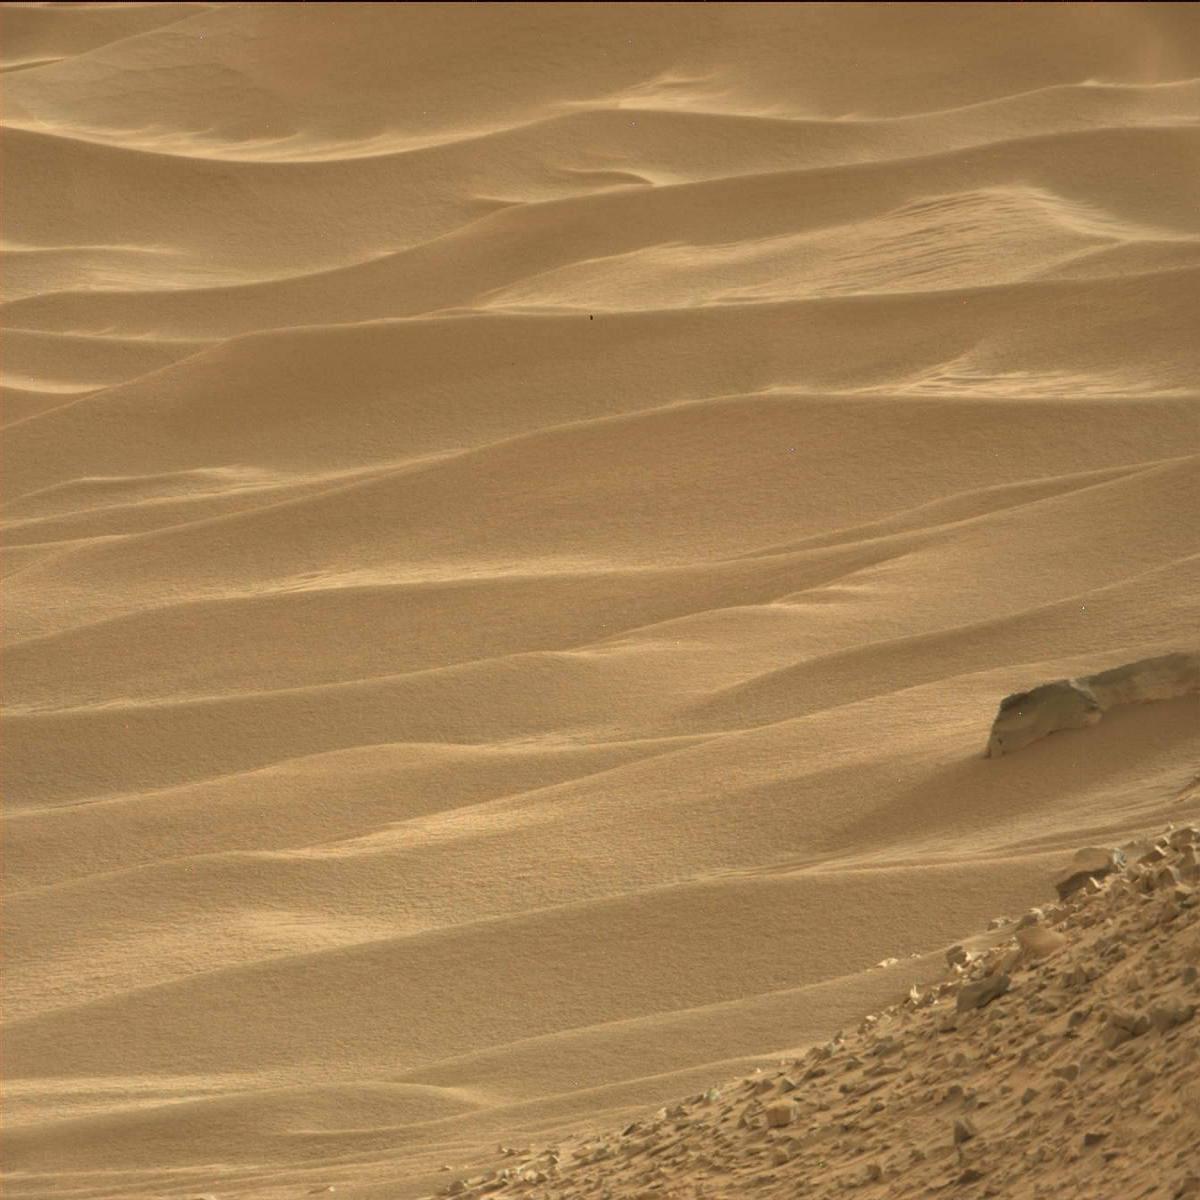
Terrain classes present: Bedrock, Sand / Soil